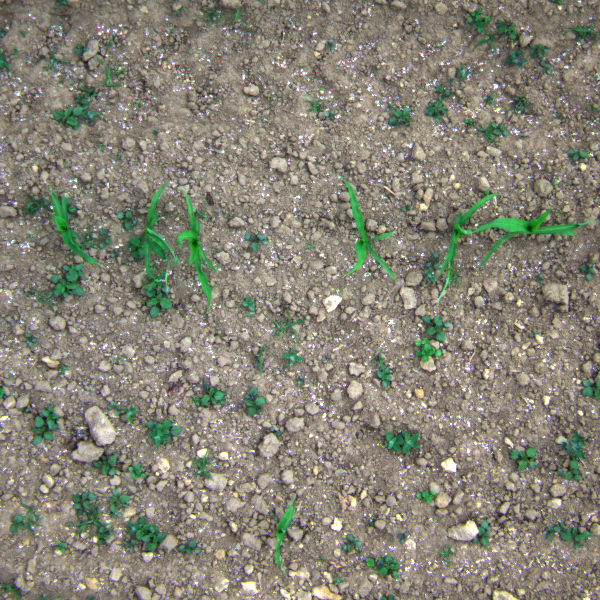
Acquisition date: 2023-06-06
Tile: 0455
Annotated plant instances:
label: amaranth
label: amaranth
label: weed_other
label: amaranth
label: amaranth
label: amaranth
label: amaranth
label: amaranth
label: amaranth
label: amaranth
label: amaranth
label: amaranth
label: amaranth
label: amaranth
label: barnyard_grass
label: amaranth
label: amaranth
label: amaranth
label: barnyard_grass
label: barnyard_grass
label: barnyard_grass
label: amaranth
label: amaranth
label: weed_other
label: barnyard_grass
label: weed_other
label: weed_other
label: amaranth
label: amaranth
label: amaranth
label: amaranth
label: amaranth
label: amaranth
label: amaranth
label: amaranth
label: amaranth
label: barnyard_grass
label: amaranth
label: barnyard_grass
label: amaranth
label: amaranth
label: barnyard_grass
label: barnyard_grass
label: quickweed
label: maize
label: amaranth
label: weed_other
label: quickweed
label: quickweed
label: amaranth
label: amaranth
label: quickweed
label: amaranth
label: amaranth
label: amaranth
label: barnyard_grass
label: amaranth
label: amaranth
label: amaranth
label: amaranth
label: amaranth
label: amaranth
label: amaranth
label: weed_other
label: barnyard_grass
label: amaranth
label: amaranth
label: weed_other
label: maize
label: amaranth
label: quickweed
label: barnyard_grass
label: maize
label: amaranth
label: barnyard_grass
label: amaranth
label: barnyard_grass
label: barnyard_grass
label: quickweed
label: barnyard_grass
label: maize
label: maize
label: amaranth
label: amaranth
label: barnyard_grass
label: amaranth
label: amaranth
label: amaranth
label: amaranth
label: amaranth
label: amaranth
label: amaranth
label: weed_other
label: maize
label: maize
label: amaranth
label: amaranth
label: amaranth
label: amaranth
label: amaranth
label: barnyard_grass
label: barnyard_grass
label: amaranth
label: amaranth
label: amaranth
label: amaranth
label: barnyard_grass
label: amaranth
label: amaranth
label: amaranth
label: weed_other
label: amaranth
label: amaranth
label: amaranth
label: amaranth
label: quickweed
label: quickweed
label: quickweed
label: amaranth
label: amaranth
label: weed_other
label: barnyard_grass
label: amaranth
label: barnyard_grass
label: weed_other
label: amaranth
label: amaranth
label: amaranth
label: amaranth
label: weed_other
label: amaranth
label: amaranth
label: amaranth
label: barnyard_grass
label: barnyard_grass
label: barnyard_grass
label: barnyard_grass
label: weed_other
label: barnyard_grass
label: barnyard_grass
label: amaranth
label: weed_other
label: weed_other
label: amaranth
label: amaranth
label: amaranth
label: barnyard_grass
label: weed_other
label: quickweed